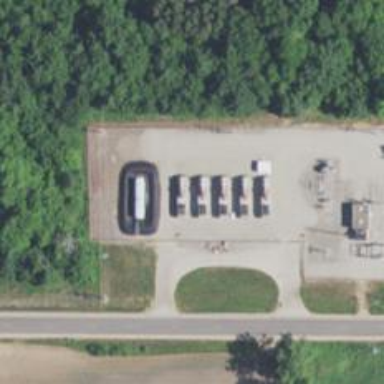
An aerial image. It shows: Generator is pictured.